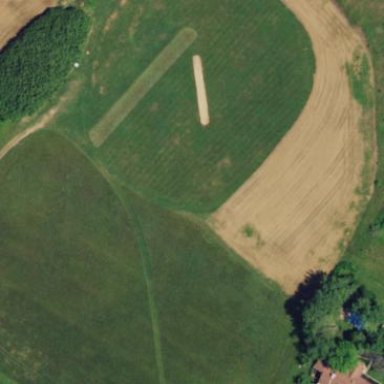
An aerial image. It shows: Grass pitch used for cricket.